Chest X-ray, PA view. Patient: 48 years old, sex M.
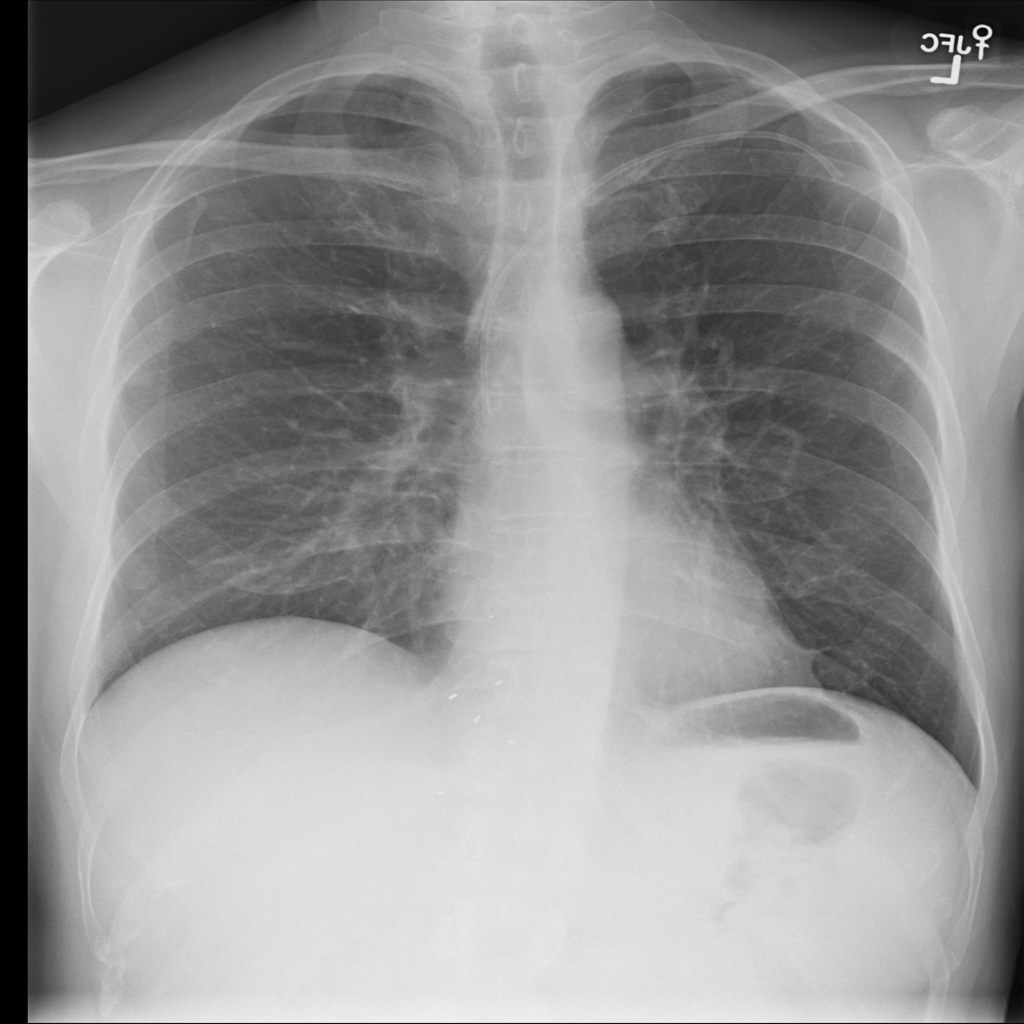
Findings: No Finding